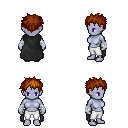
a pixel art fantasy rpg character, female body template, dark elf, purple skin, black cape, white pants, brunette bedhead hairstyle, white cloth bandages, four views (front, back, left, right), 2x2 character sprite sheet, small pixel art, hard edges, no anti-aliasing